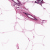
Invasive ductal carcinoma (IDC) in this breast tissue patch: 0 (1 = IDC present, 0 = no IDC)